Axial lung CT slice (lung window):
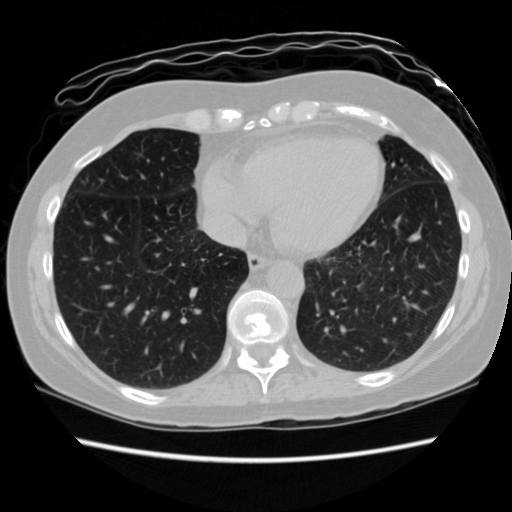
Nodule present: no